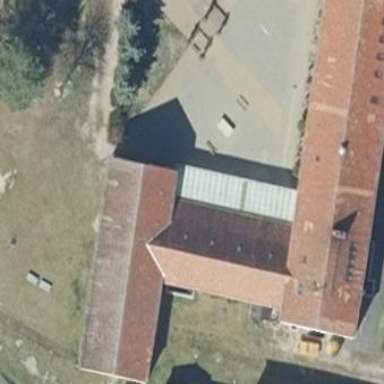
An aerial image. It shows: School building.